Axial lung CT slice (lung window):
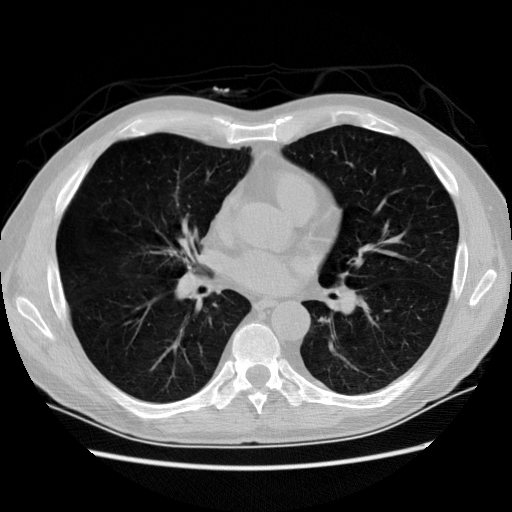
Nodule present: yes
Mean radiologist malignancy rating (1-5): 2